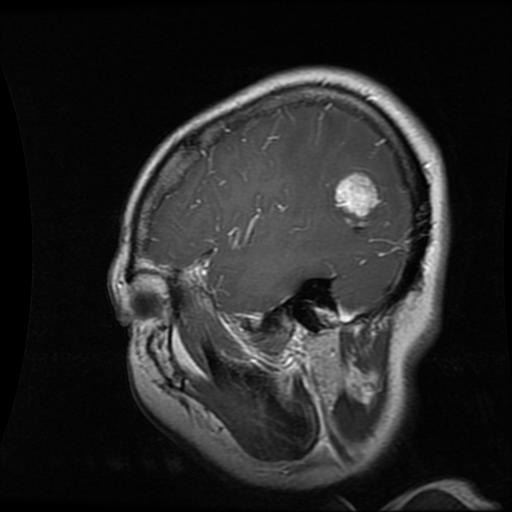
Label: glioma